Interaction volume radius: 10 \u00c5
Interaction volume height: 15 \u00c5
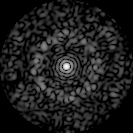
Disorder parameter: 0.835